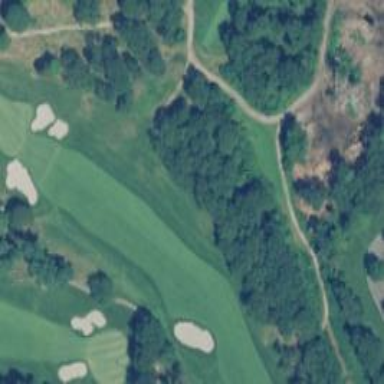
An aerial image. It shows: Grassy area designated as golf fairway.